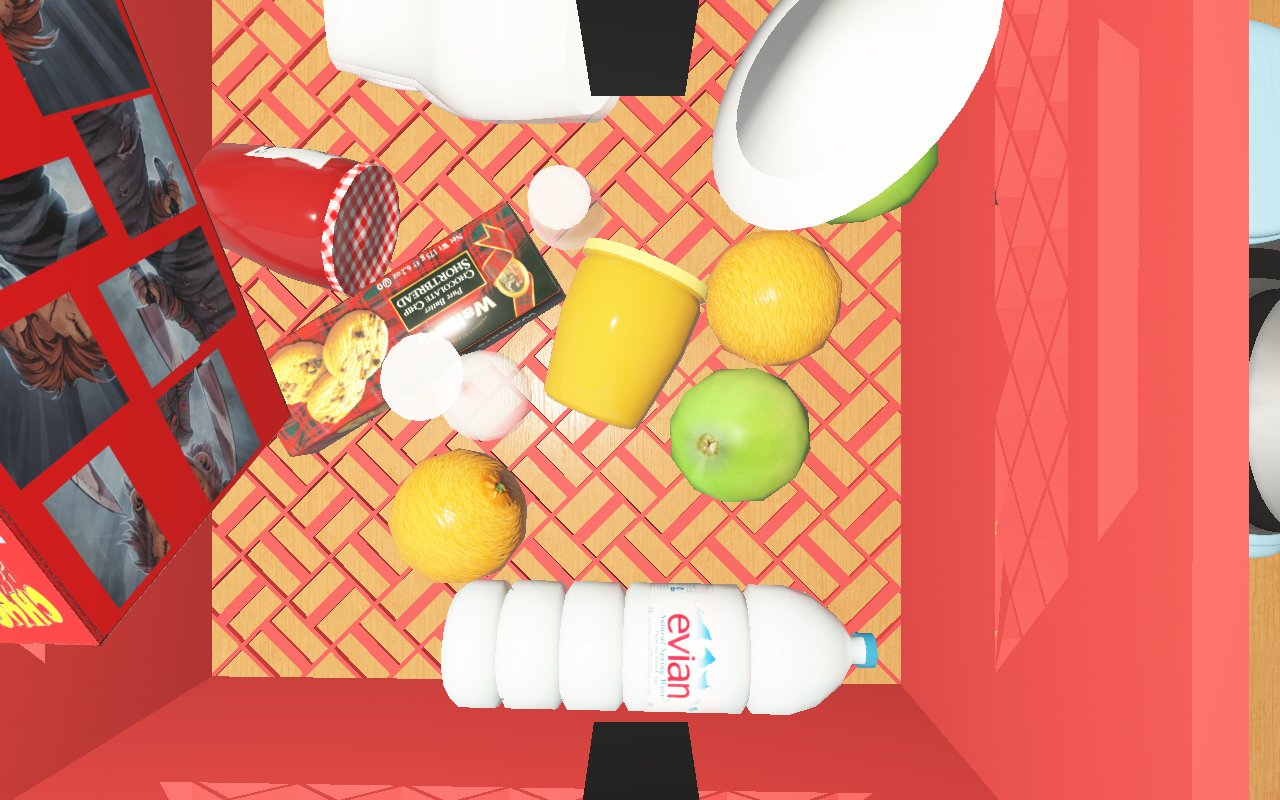
Objects in the scene:
carafe
water bottle
apple
apple
orange
orange
spoon
plate
glass
wineglass
jam jar
cereal box